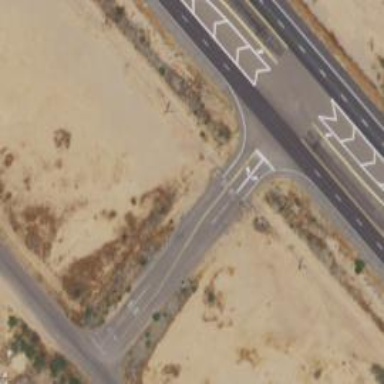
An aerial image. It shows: Solid stop line on the road.